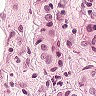
Metastatic tissue present: yes